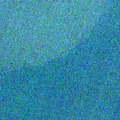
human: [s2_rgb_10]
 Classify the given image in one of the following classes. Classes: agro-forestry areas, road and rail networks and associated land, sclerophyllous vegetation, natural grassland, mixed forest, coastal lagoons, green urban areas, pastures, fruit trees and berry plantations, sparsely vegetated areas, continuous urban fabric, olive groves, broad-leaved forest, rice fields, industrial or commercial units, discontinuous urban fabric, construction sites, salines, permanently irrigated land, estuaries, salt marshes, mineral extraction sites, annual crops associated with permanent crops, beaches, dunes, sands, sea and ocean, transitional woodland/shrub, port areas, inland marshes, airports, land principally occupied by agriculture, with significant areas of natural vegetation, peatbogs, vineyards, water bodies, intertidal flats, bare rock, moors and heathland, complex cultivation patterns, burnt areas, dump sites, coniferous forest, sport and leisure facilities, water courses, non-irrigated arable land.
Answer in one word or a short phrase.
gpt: sea and ocean